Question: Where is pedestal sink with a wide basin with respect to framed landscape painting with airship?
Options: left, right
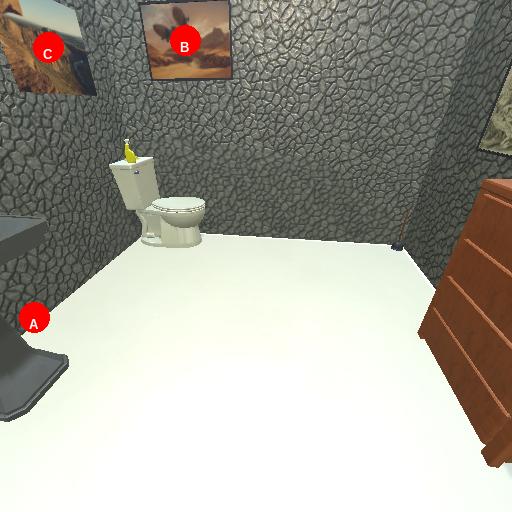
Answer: left